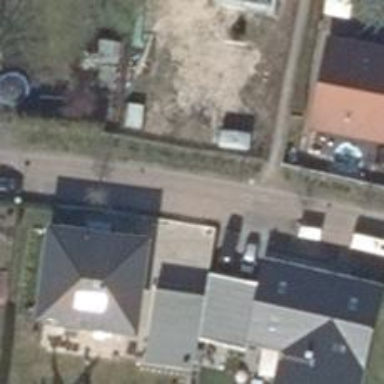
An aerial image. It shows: Driveway.